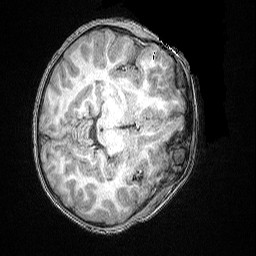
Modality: T1w
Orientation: axial
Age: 84
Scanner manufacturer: siemens
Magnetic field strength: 3 T
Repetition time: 2.5 s
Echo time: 0.00347 s